Question: I have three projects in my C# 4 solution.
- - -
Here's a screenshot:

I've noticed that I've got 'app.config' and 'hibernate.cfg.xml' in my 'Test' project. This does seem right. I don't have an 'app.config' in my 'Data' project which is a problem because I want to use 'log4net' in my 'Data' project but I can't configure it if there's no 'app.config' there.
What's the best way to set up my solution? Should there be an 'app.config' for each project or for the solution as a whole? Do I need one for my 'Test' project? Have I organized it according to "best practise"?
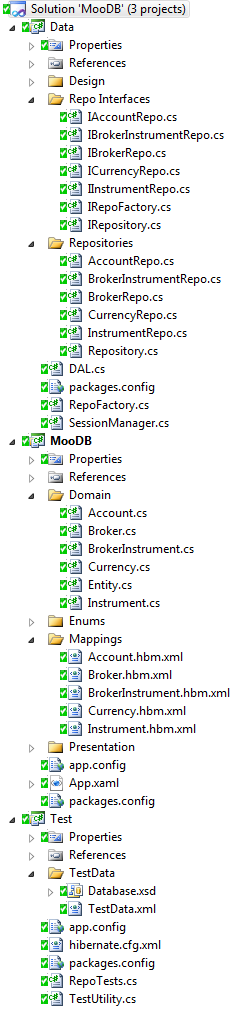
Answer: I usually see config files at the highest layer; which is usually the UI or Test.
This makes sense (to me at least), because the application is directing the data layer to which repository it should be fetching the data from. Your test layer is probably going to go to a different place than your production application; so having config in the Data project wouldn't make much sense to me... it's the top layer that's "configuring" the bottom layers.